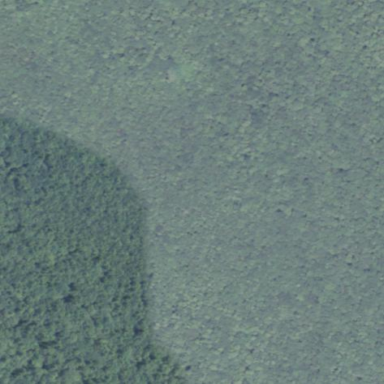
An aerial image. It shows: Nature reserve within forested area.